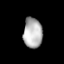
Tissue: lung
Cell type: Fibroblasts
Senescence score: 0.5514
Nuclear area (px): 559
Mean DAPI intensity: 179.063